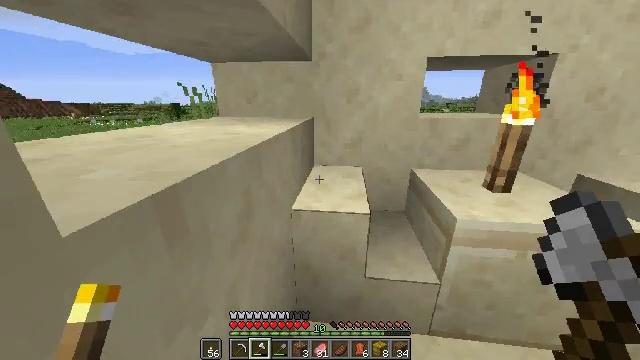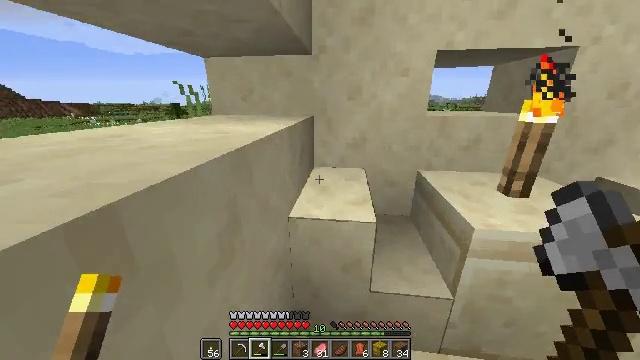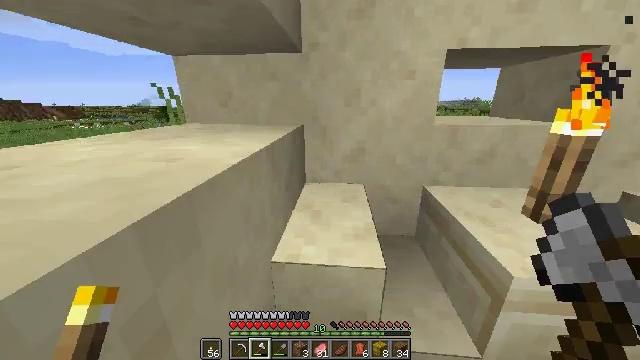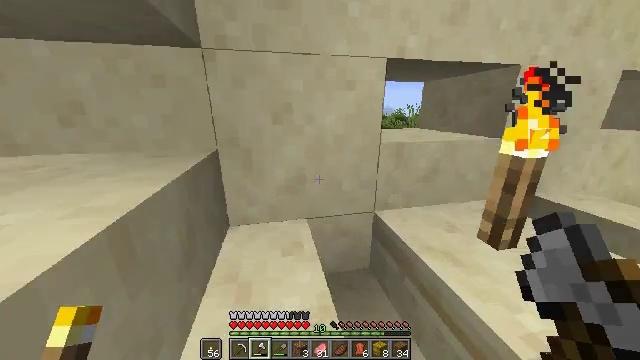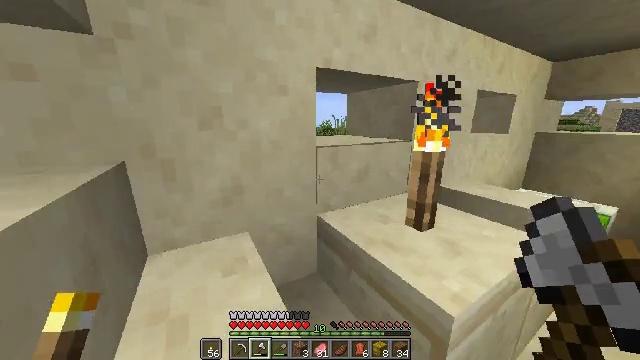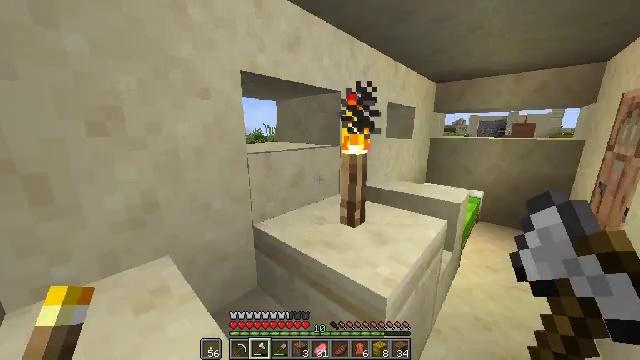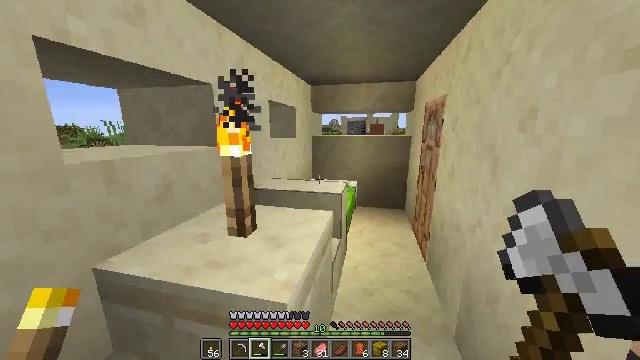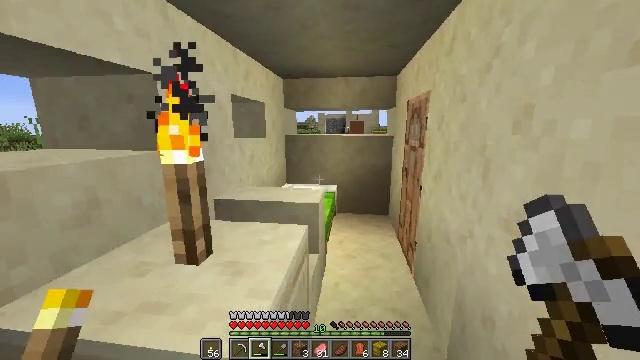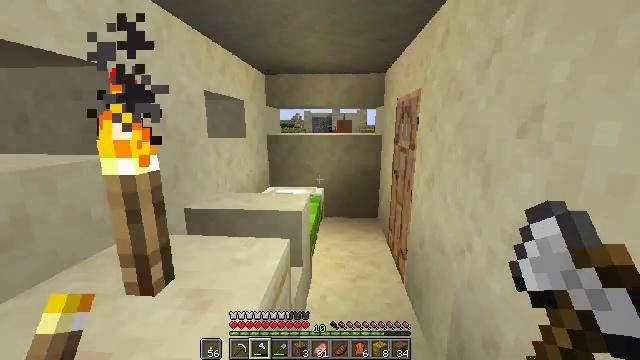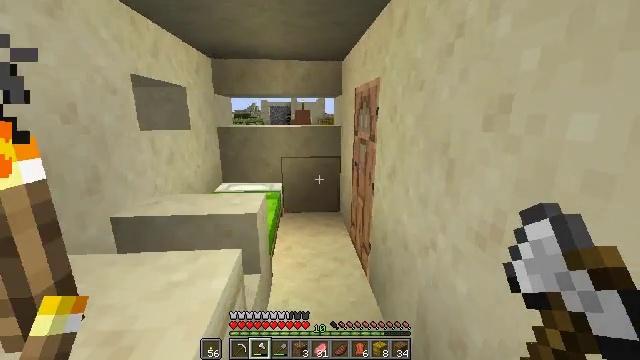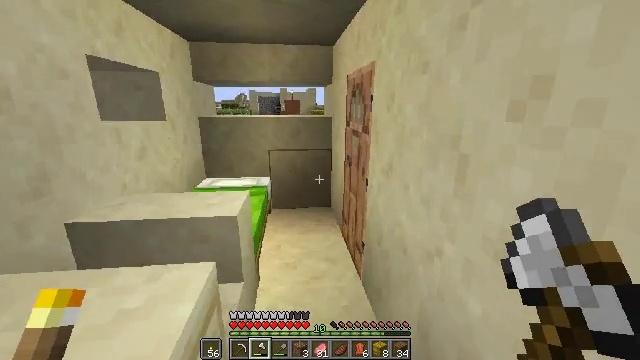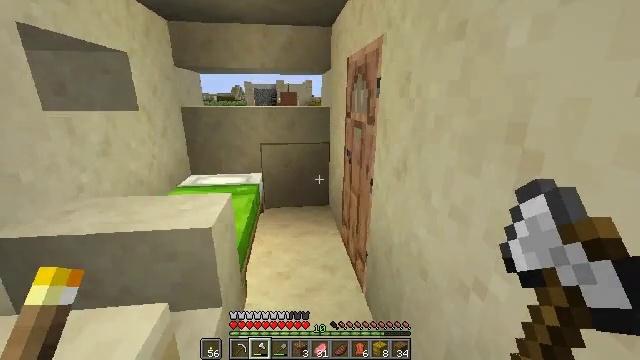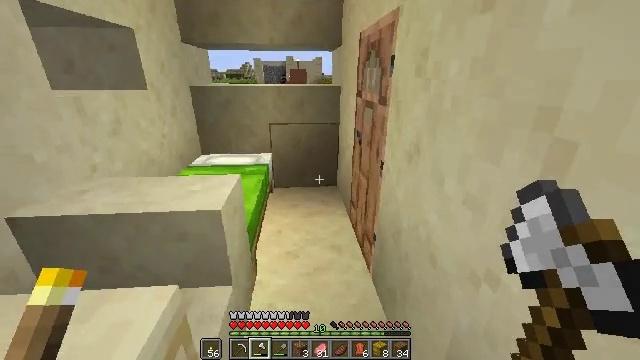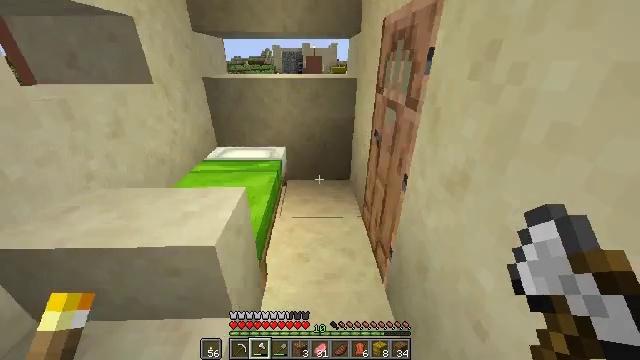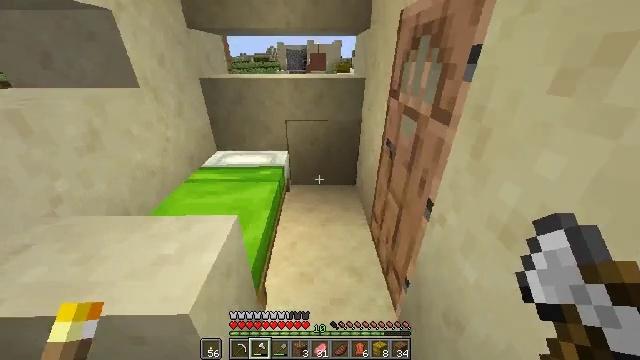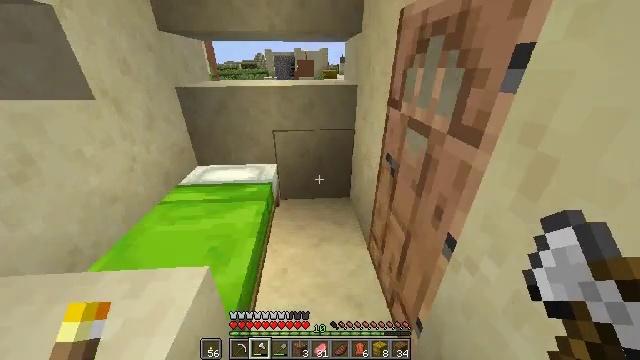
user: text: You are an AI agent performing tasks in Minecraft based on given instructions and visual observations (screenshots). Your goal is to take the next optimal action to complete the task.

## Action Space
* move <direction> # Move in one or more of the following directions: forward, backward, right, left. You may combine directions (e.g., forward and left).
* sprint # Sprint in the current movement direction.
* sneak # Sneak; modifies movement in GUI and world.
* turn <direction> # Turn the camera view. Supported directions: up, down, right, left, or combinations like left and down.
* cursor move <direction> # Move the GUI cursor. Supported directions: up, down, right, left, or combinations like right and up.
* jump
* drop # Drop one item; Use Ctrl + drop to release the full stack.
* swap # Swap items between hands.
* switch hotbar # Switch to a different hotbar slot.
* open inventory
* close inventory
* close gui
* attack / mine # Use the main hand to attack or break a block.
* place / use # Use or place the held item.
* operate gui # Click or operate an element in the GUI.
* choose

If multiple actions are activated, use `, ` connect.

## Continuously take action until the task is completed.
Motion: motion action
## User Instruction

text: Remove the sandstone wall structure.
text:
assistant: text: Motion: move forward, sprint
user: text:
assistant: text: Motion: move forward, sprint, turn right
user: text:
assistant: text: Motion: move forward, sprint, turn right and up
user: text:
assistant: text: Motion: move forward and move left, sprint, turn right and up
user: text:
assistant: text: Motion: move forward and move left, sprint, turn right and up
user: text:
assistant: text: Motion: move forward and move left, sprint, turn right
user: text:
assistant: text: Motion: move forward, sprint, turn right
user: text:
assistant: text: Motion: move forward, sprint, turn right
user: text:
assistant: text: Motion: move forward, sprint, turn right and down
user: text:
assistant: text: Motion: move forward, sprint, turn right and down
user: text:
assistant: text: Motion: move forward, sprint, turn down
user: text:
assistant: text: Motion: move forward, sprint, turn left and down
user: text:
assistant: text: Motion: move forward, sprint, turn left and down
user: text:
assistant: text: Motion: move forward, sprint, turn down
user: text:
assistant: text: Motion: move forward, sprint, turn right
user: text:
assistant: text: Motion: move forward and move left, sprint, turn right and up
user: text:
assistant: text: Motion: move forward and move left, sprint, turn right and up
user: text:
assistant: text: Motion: move forward and move left, sprint, turn right
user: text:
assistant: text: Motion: move forward, sprint, turn right, use / place
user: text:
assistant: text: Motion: move forward, sprint, turn right, use / place
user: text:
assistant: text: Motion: move forward and move right, sprint, turn right, use / place
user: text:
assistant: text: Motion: move forward and move right, sprint, turn right
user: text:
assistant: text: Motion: move forward and move right, sprint, turn right
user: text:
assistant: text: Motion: move forward and move right, sprint, turn right and up
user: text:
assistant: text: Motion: move forward, sprint, turn right and up
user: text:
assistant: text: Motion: move forward, sprint, turn up
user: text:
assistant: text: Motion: move forward, sprint, turn right and up
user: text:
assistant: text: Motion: move forward, sprint, turn right and up
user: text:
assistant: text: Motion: move forward, sprint, turn right and up
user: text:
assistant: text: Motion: move forward, sprint, turn right and up